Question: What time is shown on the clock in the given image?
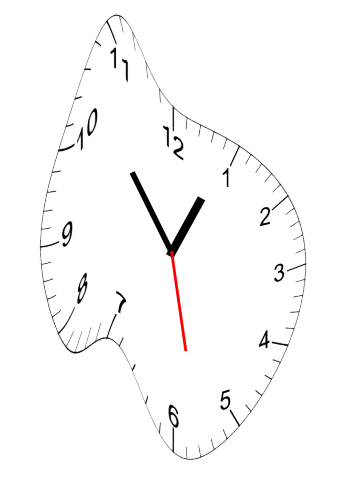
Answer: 12:53:28